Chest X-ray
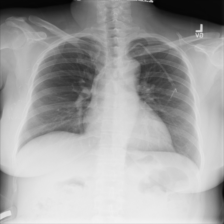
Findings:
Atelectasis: negative
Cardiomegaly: negative
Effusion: negative
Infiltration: negative
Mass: negative
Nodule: negative
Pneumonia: negative
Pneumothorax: negative
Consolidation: negative
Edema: negative
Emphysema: negative
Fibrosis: negative
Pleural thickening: negative
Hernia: negative